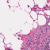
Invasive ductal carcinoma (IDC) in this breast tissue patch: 0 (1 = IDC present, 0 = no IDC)